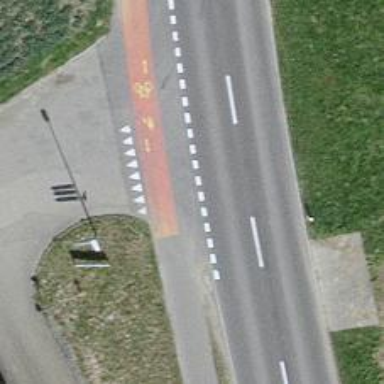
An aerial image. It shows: Uncontrolled crossing with surface markings.